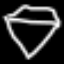
Label: diamond